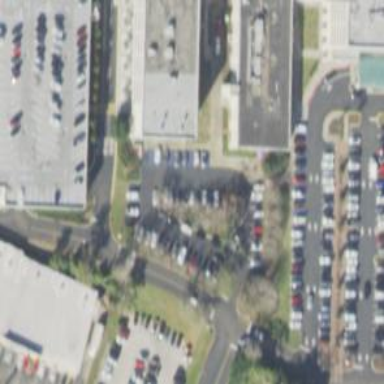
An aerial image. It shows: Parking space is available.